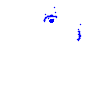
Particle: kaon